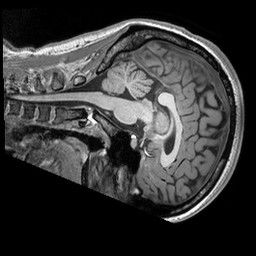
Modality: T1w
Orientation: sagittal
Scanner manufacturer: siemens
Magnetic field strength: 3 T
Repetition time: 2.53 s
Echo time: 0.00298 s